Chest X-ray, PA view. Patient: 53 years old, sex M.
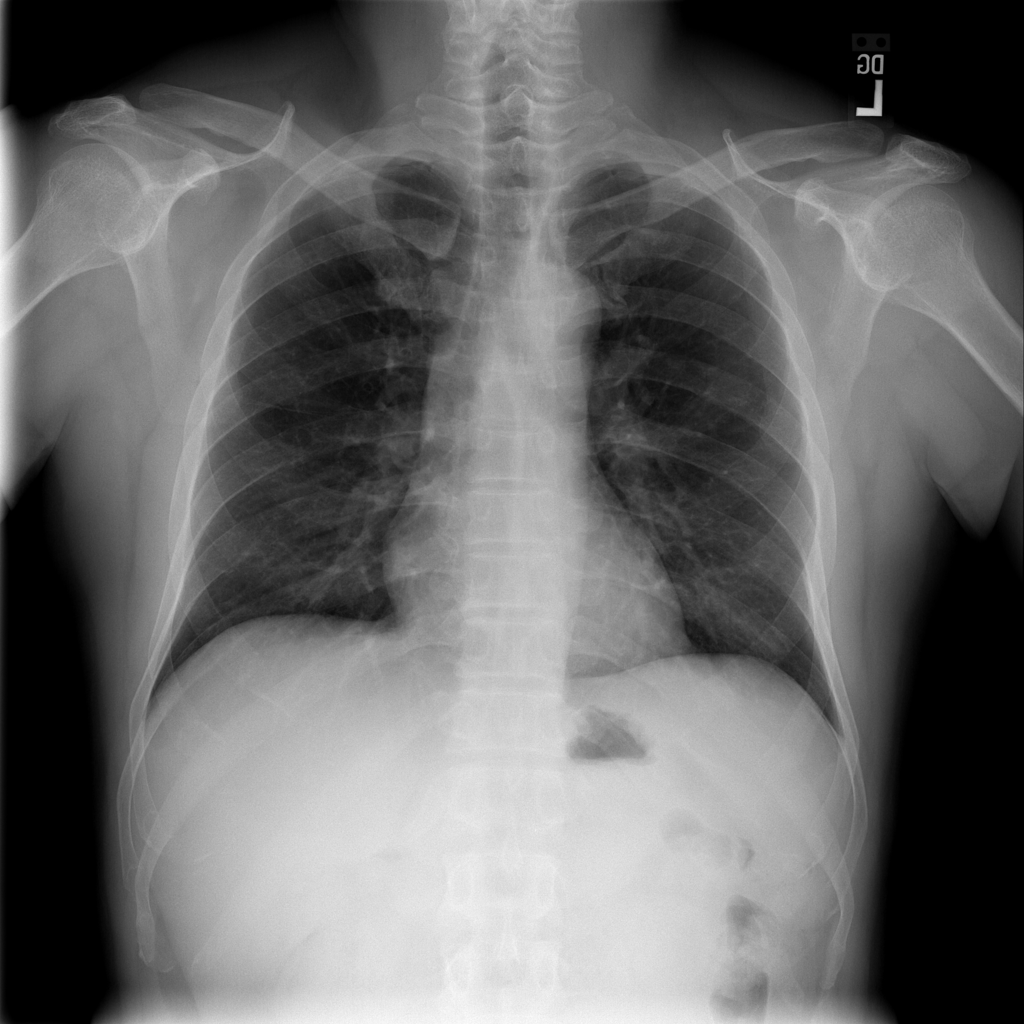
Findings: No Finding